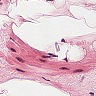
Metastatic tissue present: no